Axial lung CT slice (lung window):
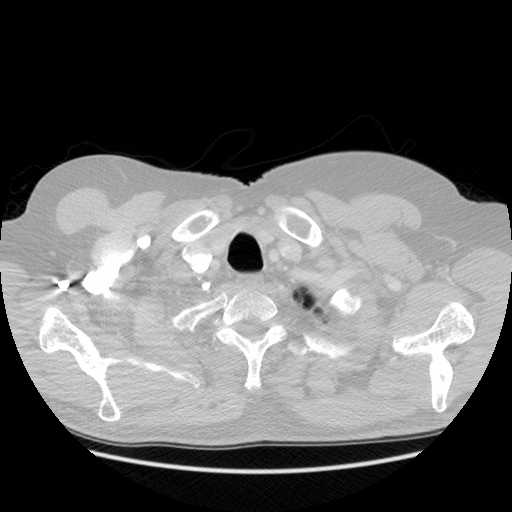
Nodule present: no